Question: i have 200 image that shows body as a animation. just 200 image continuously. when i create html version of it by using CS6 CreateJS toolkit, i got that output. When it plays it divide screen to 4.
Does anyone have any suggestion.

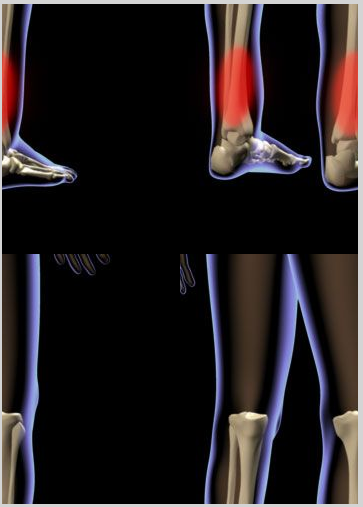
Answer: For anyone getting this issue its because currently ToolKit For CreateJS doesn't support transformations on bitmap fills.